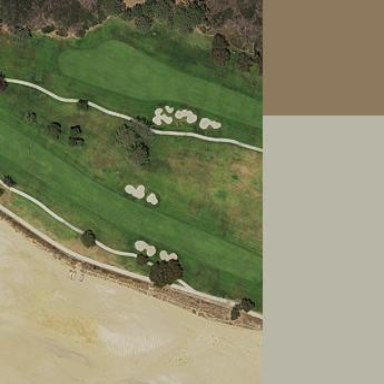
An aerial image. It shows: Designated golf cart path.